Question: I am trying to figure out how can I update the petevents table with several events. I get no error, but it is also not updating/inserting. Here are the relevant code snippets and the schema for the relevant tables follows.
'''
<cfloop query="events">
#hasManyCheckBox(objectName="pet",
association="petevents",
keys="#pet.key()#,#events.id#",
label=events.eventname)#
</cfloop>
'''
'''
<cfset hasMany(name="petEvents", dependent="deleteAll", shortcut="events")>
<!--- nested properties --->
<cfset nestedProperties(associations="petEvents", allowDelete=true)>
'''
'''
<cfset hasMany(name="petevents", dependent="deleteAll")>
'''
'''
<cfset belongsTo("pet")>
<cfset belongsTo(name="event", joinType="outer")>
'''
'''
<cfset pet = model("pet").findByKey(key=params.key)>
<cfset pet.update(params.pet)>
'''

EDIT: I change the validatesPresenceOf property "when" to oncreate only. Then I saved and got this error. "Duplicate entry '<PHONE>' for key 'PRIMARY'"
Thanks,
Derek
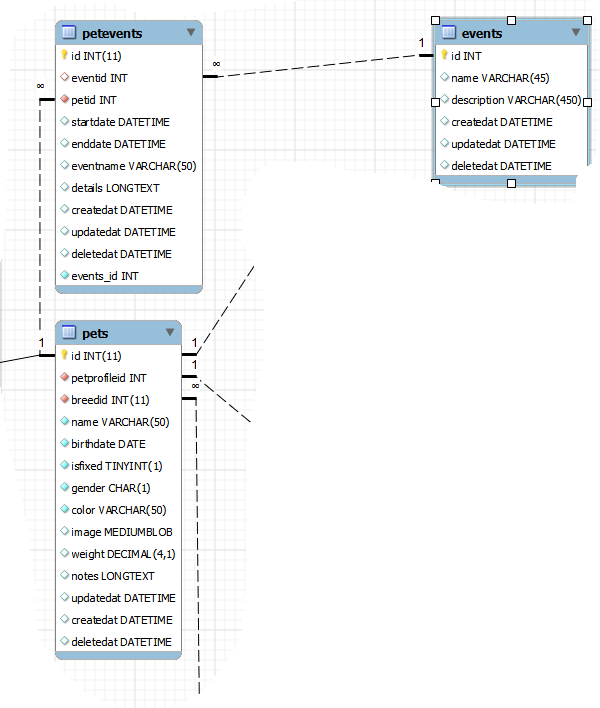
Answer: In your controller, don't forget to include 'petEvents':
'''
<cfset pet = model("pet").findByKey(key=params.key, include="petEvents")>
'''
EDIT:
In response to your dump below, can you tell me what you get when you do this in your update action?
'''
<cfset pet = model("pet").findByKey(key=params.key, include="petEvents")>
<cfset pet.setProperties(params.pet)>
<cfdump var="#pet#" abort>
'''
If that appears to be fine, what happens when you do this? Any errors?
'''
<cfset pet = model("pet").findByKey(key=params.key, include="petEvents")>
<cfset pet.setProperties(params.pet)>
<cfset pet.update()>
<cfdump var="#pet.allErrors()#">
<cfloop array="#pet.petEvents#" index="petEvent">
<cfdump var="#petEvent.allErrors()#">
<cfloop>
<cfabort>
'''